Question: A companion object for a trait has no visibility problems :
'''
trait ProtocolPacket extends Serializable {
def toByteArray: Array[Byte]
}
object ProtocolPacket {
def getStreamType( streamBytes: Array[Byte] ) = {
// ...
}
}
'''
However on Java side (e.g. gets the above in a jar), a 'ProtocolPacket.getStreamType' is not visible. In fact a (decompiled by IDEA) source does not have a 'getStreamType' method defined for a 'ProtocolPacket'
### EDIT:
I found similar hits on SO regarding 'Companion$MODULE$', but was tricked by IDEA :) as shown below:

The above compiles and runs fine (shell and/or IDEA itself), in case anybody else gets trapped.
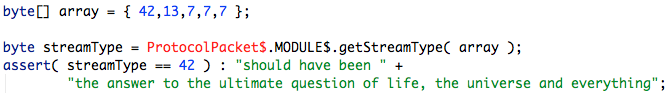
Answer: Looking at 'javap' output you will find:
'''
$ javap ProtocolPacket
public interface ProtocolPacket extends scala.Serializable{
public abstract byte[] toByteArray();
}
'''
and companion object:
'''
$ javap ProtocolPacket$
public final class ProtocolPacket$ extends java.lang.Object implements scala.ScalaObject,scala.Serializable{
public static final ProtocolPacket$ MODULE$;
public static {};
public void getStreamType(byte[]);
public java.lang.Object readResolve();
}
'''
this makes me believe in Java you can write:
'''
ProtocolPacket$.MODULE$.getStreamType(/**/)
'''